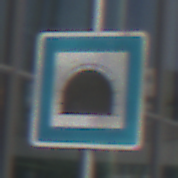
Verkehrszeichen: Tunnel
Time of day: MorningAfternoon
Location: Outdoor (Urban)
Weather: PartlyCloudy
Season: NotSpecified
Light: Natural